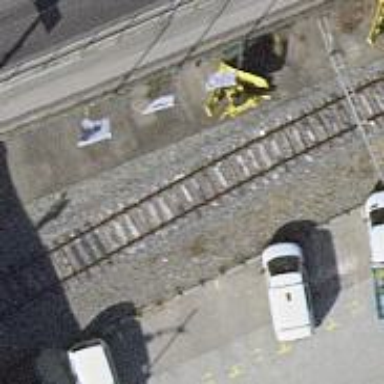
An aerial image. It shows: Railway yard in service.